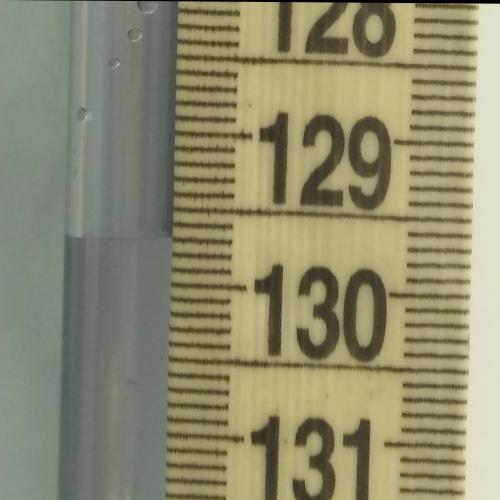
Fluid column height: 129.7 cm